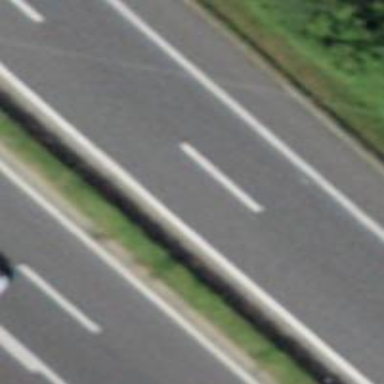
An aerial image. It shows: Asphalt motorway.